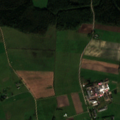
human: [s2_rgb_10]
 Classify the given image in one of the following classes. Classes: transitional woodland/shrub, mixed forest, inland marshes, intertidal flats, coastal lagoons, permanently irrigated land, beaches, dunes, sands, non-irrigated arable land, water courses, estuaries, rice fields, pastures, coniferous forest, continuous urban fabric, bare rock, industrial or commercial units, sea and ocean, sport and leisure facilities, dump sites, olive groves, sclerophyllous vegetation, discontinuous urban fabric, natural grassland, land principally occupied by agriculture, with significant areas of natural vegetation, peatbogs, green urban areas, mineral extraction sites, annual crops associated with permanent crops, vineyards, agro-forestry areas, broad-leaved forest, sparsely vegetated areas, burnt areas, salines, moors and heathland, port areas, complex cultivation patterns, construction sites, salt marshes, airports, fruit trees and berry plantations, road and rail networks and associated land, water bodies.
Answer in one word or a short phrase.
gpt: discontinuous urban fabric, non-irrigated arable land, pastures, complex cultivation patterns, land principally occupied by agriculture, with significant areas of natural vegetation, mixed forest